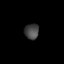
Tissue: lung
Cell type: Endothelial cells
Senescence score: 0.5399
Nuclear area (px): 217
Mean DAPI intensity: 69.507